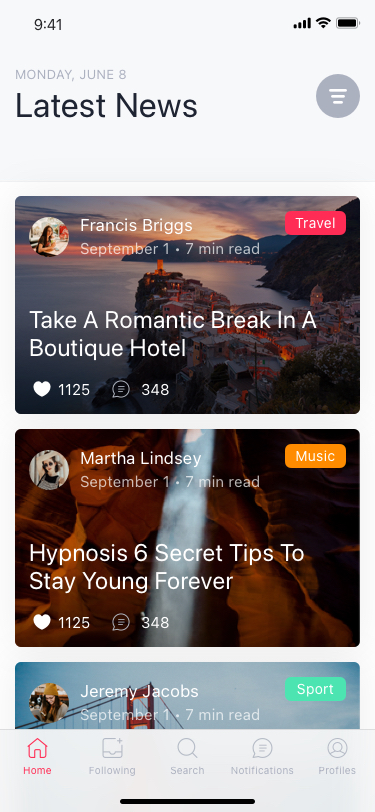
Text in this UI design:
Monday, June 8
Latest News
1125
348
September 1 • 7 min read
Francis Briggs
Take A Romantic Break In A Boutique Hotel
1125
348
September 1 • 7 min read
Martha Lindsey
Hypnosis 6 Secret Tips To Stay Young Forever
September 1 • 7 min read
Jeremy Jacobs
Take A Romantic Break In A Boutique Hotel